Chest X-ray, PA view. Patient: 32 years old, sex F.
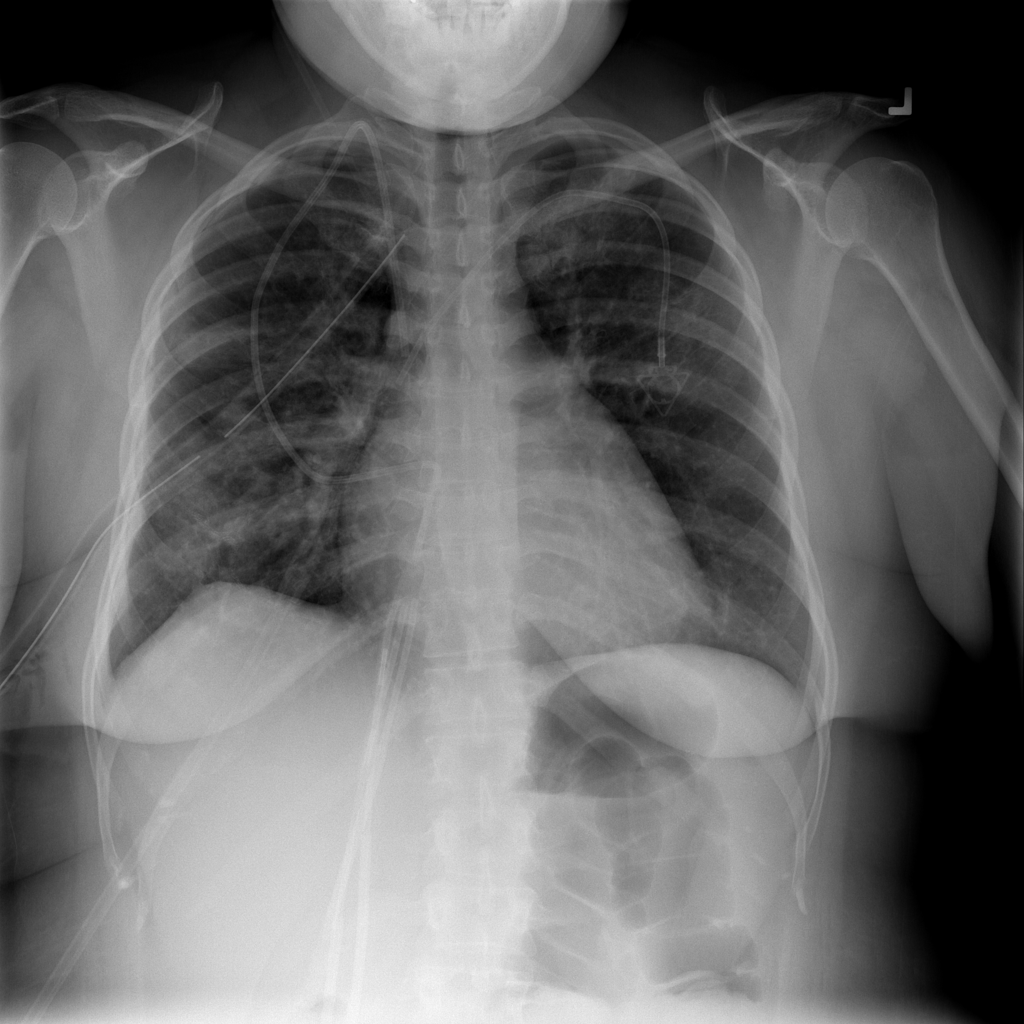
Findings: Pneumothorax